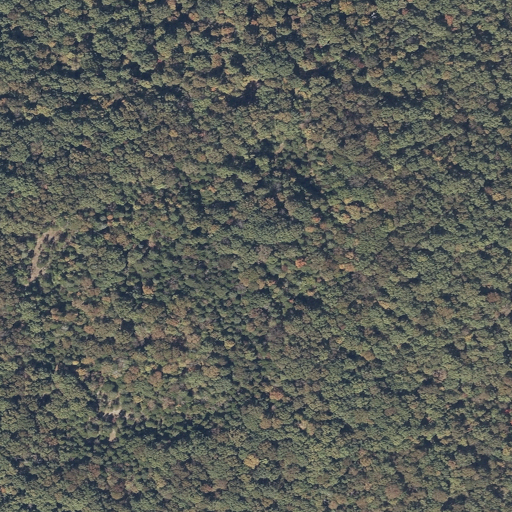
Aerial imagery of mountain in Alabama named Big Hill containing deciduous forest, mixed forest, and evergreen forest